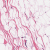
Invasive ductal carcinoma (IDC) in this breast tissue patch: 0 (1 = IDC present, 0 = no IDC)